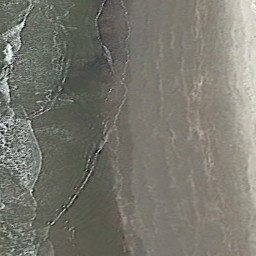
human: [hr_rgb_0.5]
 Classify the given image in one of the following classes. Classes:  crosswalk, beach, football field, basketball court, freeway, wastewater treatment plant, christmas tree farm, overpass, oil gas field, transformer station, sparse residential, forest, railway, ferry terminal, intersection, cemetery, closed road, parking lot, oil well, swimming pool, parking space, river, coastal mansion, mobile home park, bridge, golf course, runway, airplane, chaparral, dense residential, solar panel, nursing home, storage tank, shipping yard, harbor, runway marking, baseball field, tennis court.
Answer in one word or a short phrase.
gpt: beach